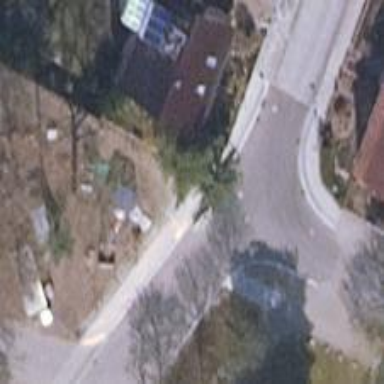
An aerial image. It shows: Paved residential road with sidewalk on the left.